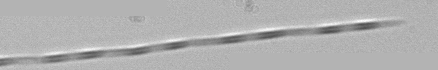
Label: Pseudo-nitzschia